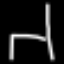
Label: chair